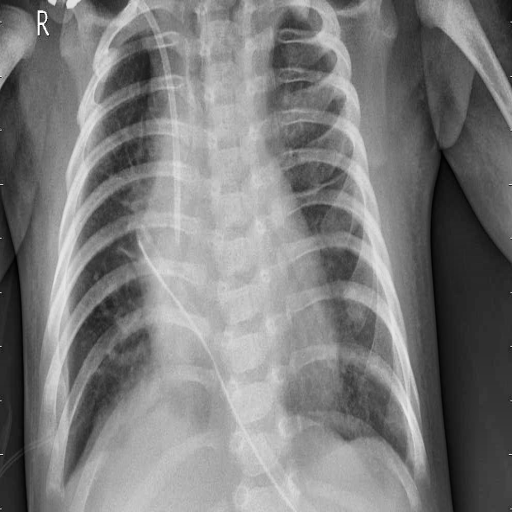
Finding: PNEUMONIA